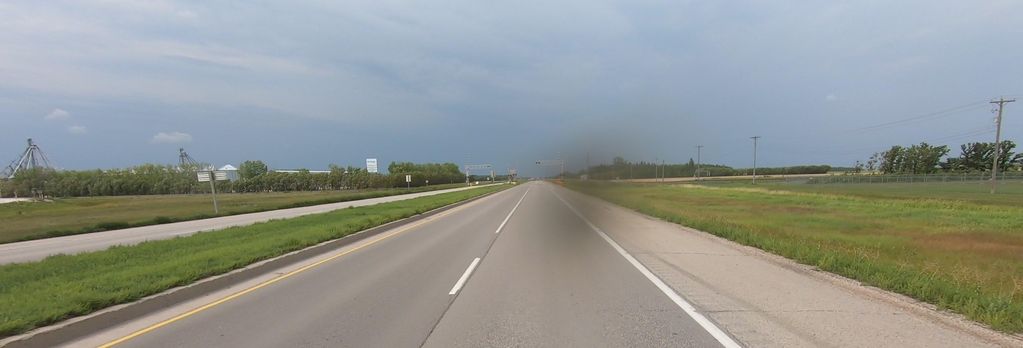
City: winnipeg